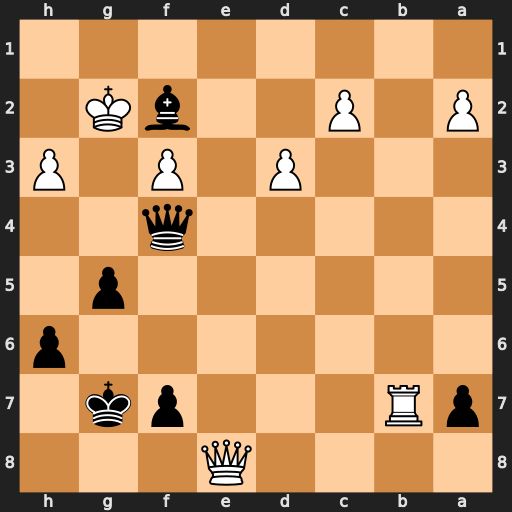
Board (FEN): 4Q3/pR3pk1/7p/6p1/5q2/3P1P1P/P1P2bK1/8
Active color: b
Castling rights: -
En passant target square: -
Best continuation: Qg3+ Kf1 Qg1+ Ke2 Qe1#